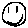
Label: smiley face